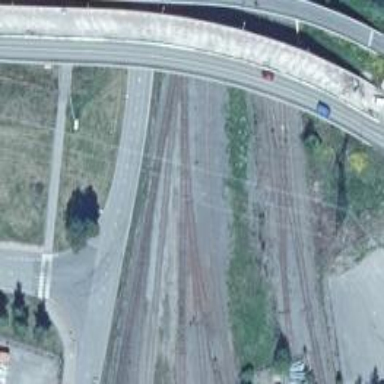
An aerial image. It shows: Railway spur service.